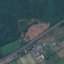
Land use / land cover: Highway